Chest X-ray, PA view. Patient: 62 years old, sex F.
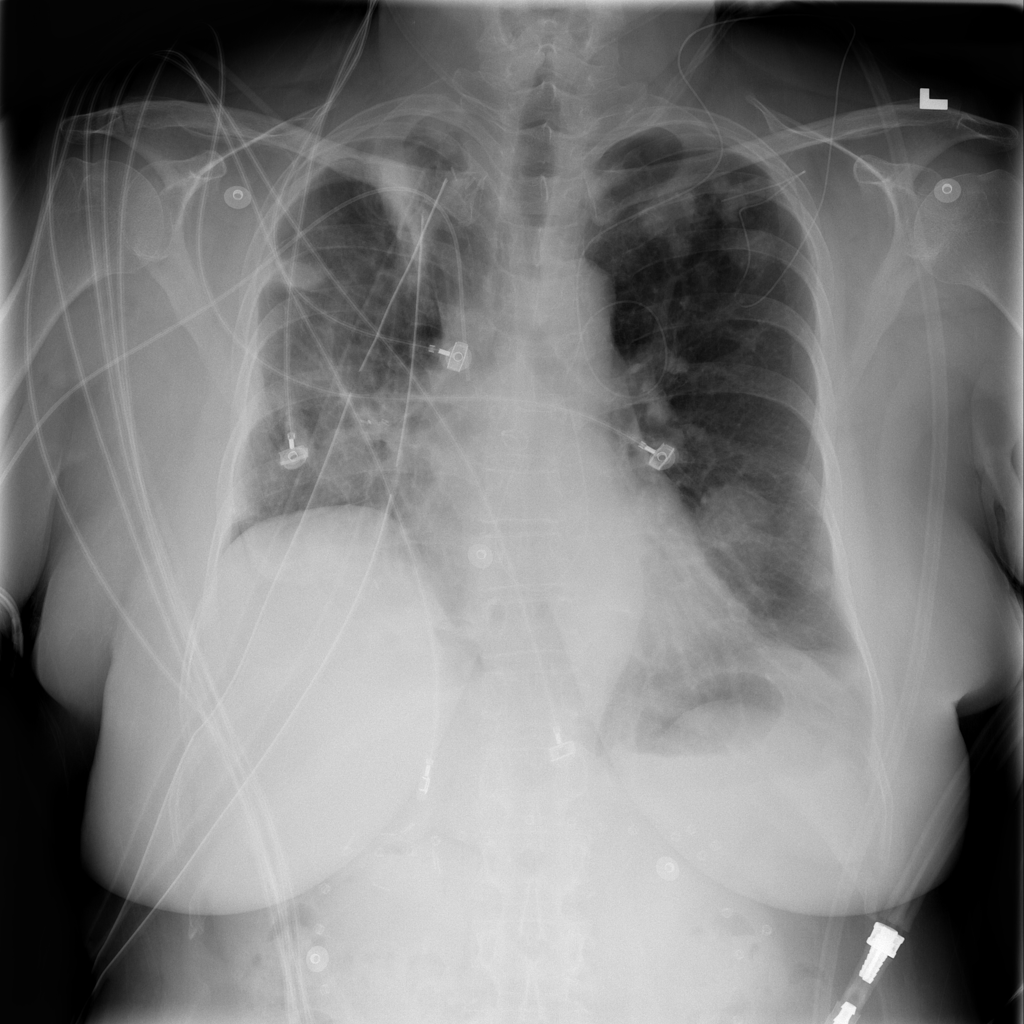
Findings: Mass, Pleural_Thickening